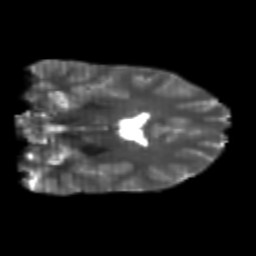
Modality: T2w
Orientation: coronal
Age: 21
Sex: male
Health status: healthy
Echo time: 0.074 s